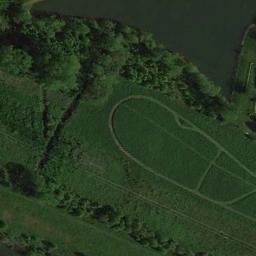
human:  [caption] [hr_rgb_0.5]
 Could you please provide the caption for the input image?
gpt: Many trees are on the meadow .

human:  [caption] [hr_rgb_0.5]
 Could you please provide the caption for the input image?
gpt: There are some trees and a lake next to the meadow .

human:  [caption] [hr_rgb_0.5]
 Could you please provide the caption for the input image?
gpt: This meadow has dense grasses, Some trees, A channel and some roads and a lake is next to the meadow .

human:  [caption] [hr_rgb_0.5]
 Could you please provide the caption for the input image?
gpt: The entire image is dominated by grass .

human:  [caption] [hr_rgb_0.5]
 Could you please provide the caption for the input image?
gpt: There are many green trees and a lake beside the meadow .